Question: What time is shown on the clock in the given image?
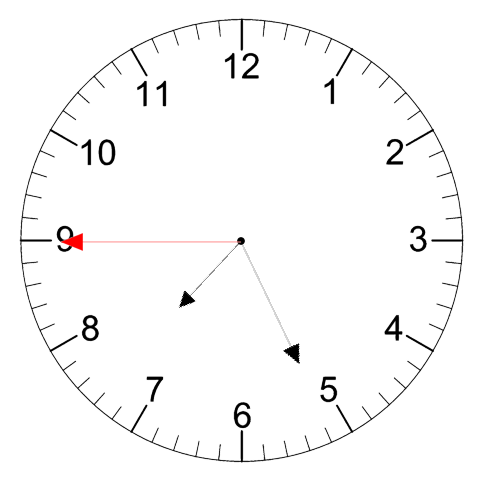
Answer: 07:25:45